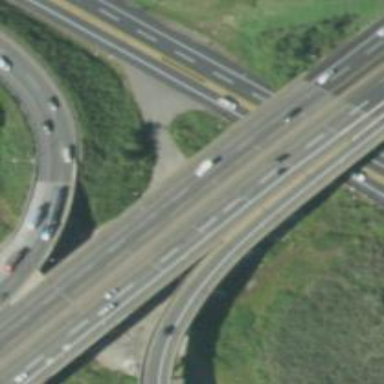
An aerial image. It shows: Motorway bridge.